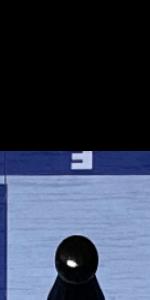
Label: Empty